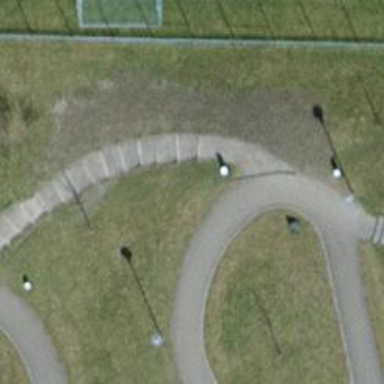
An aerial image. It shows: Footway with pebblestone surface.